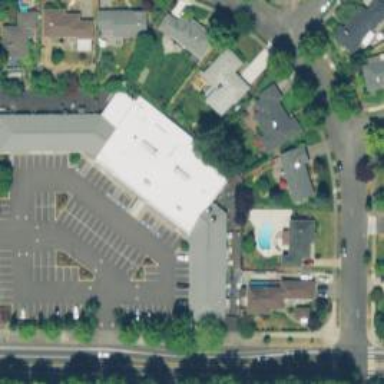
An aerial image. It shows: Parking space.